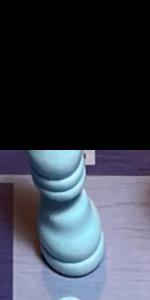
Label: Bishop_White